Question: I have created an AdBannerView in my xCode Project and set the size programatically like this:
'''
[bannerView_ setFrame:CGRectMake([UIScreen mainScreen].bounds.size.width-bannerView_.frame.size.width,
[UIScreen mainScreen].bounds.size.height-bannerView_.frame.size.height - [UIApplication sharedApplication].statusBarFrame.size.height,
bannerView_.frame.size.width,
bannerView_.frame.size.height
)];
'''
The issue I have is that on iOS7/iPhone5 the ad doesnt touch the bottom of the screen. I also need to ensure it fits correctly on iPhone 4 and iOS6.
I'd appreciate some help with this, thank you

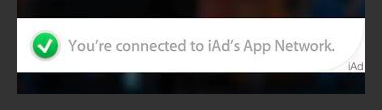
Answer: Remove this part of your code:
'''
- [UIApplication sharedApplication].statusBarFrame.size.height
'''
Your ad is offset by exactly that amount.